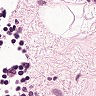
Metastatic tissue present: no